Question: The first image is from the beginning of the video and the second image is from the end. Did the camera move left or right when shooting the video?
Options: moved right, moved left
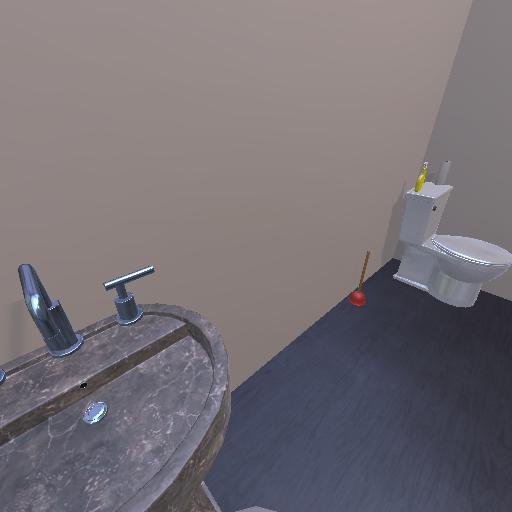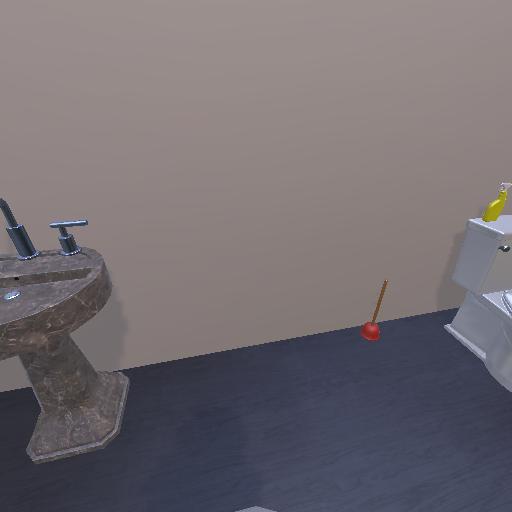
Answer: moved right